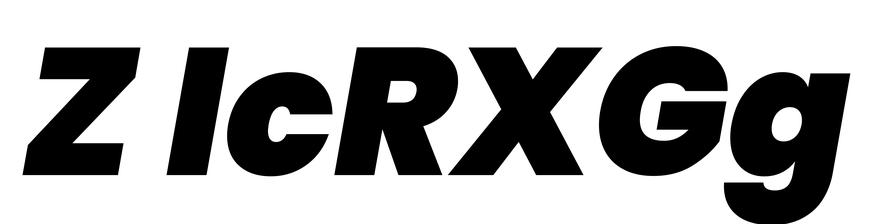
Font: Poppins-BlackItalic